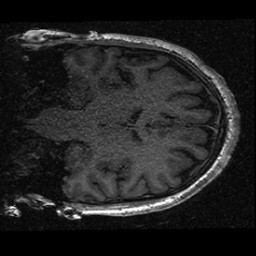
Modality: T1w
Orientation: coronal
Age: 27
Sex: male